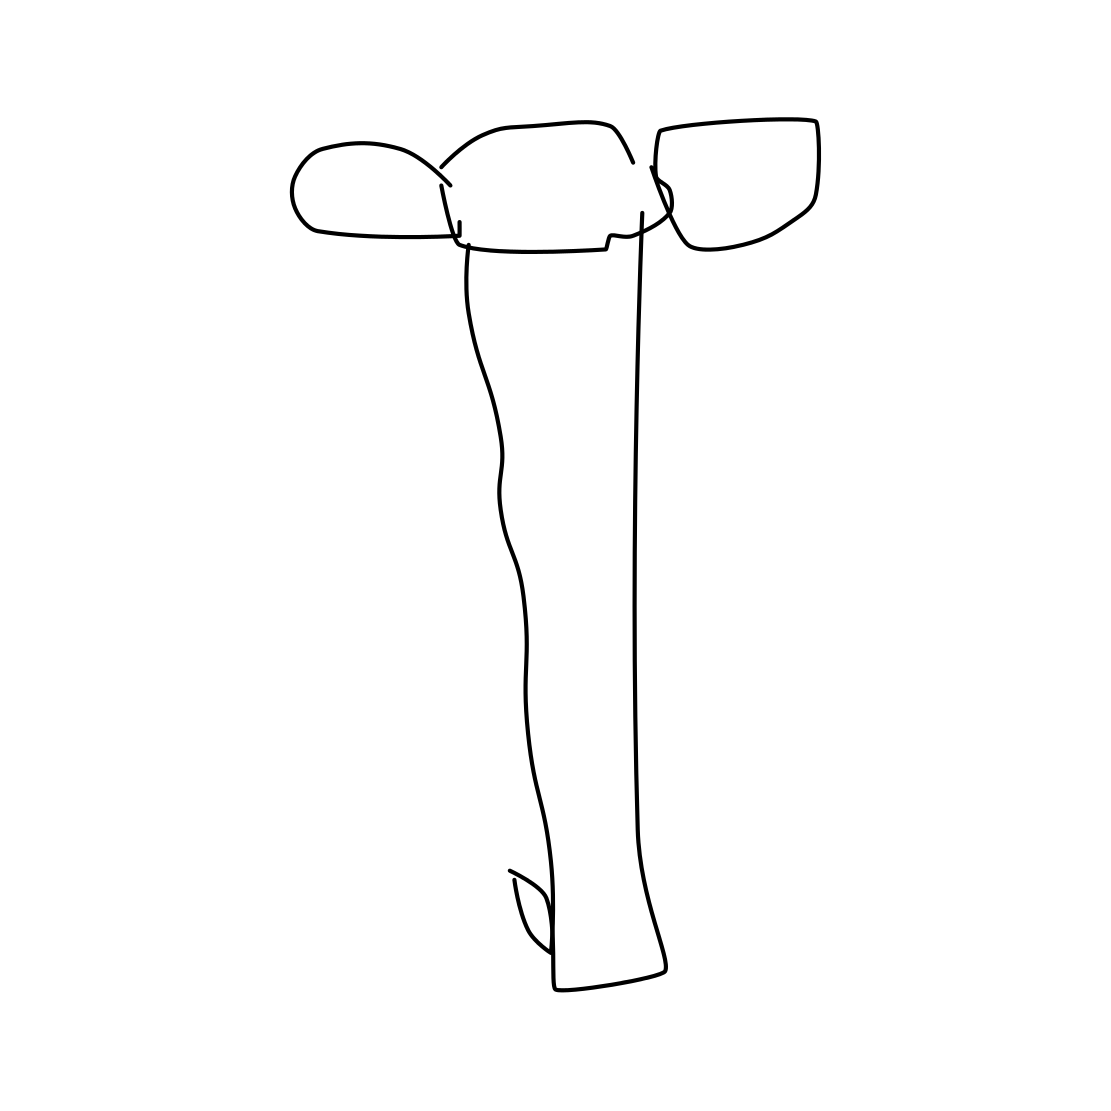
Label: hammer